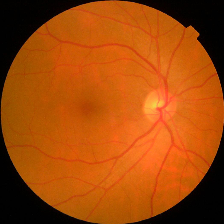
Diabetic retinopathy grade: No DR